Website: lowes
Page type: review-order
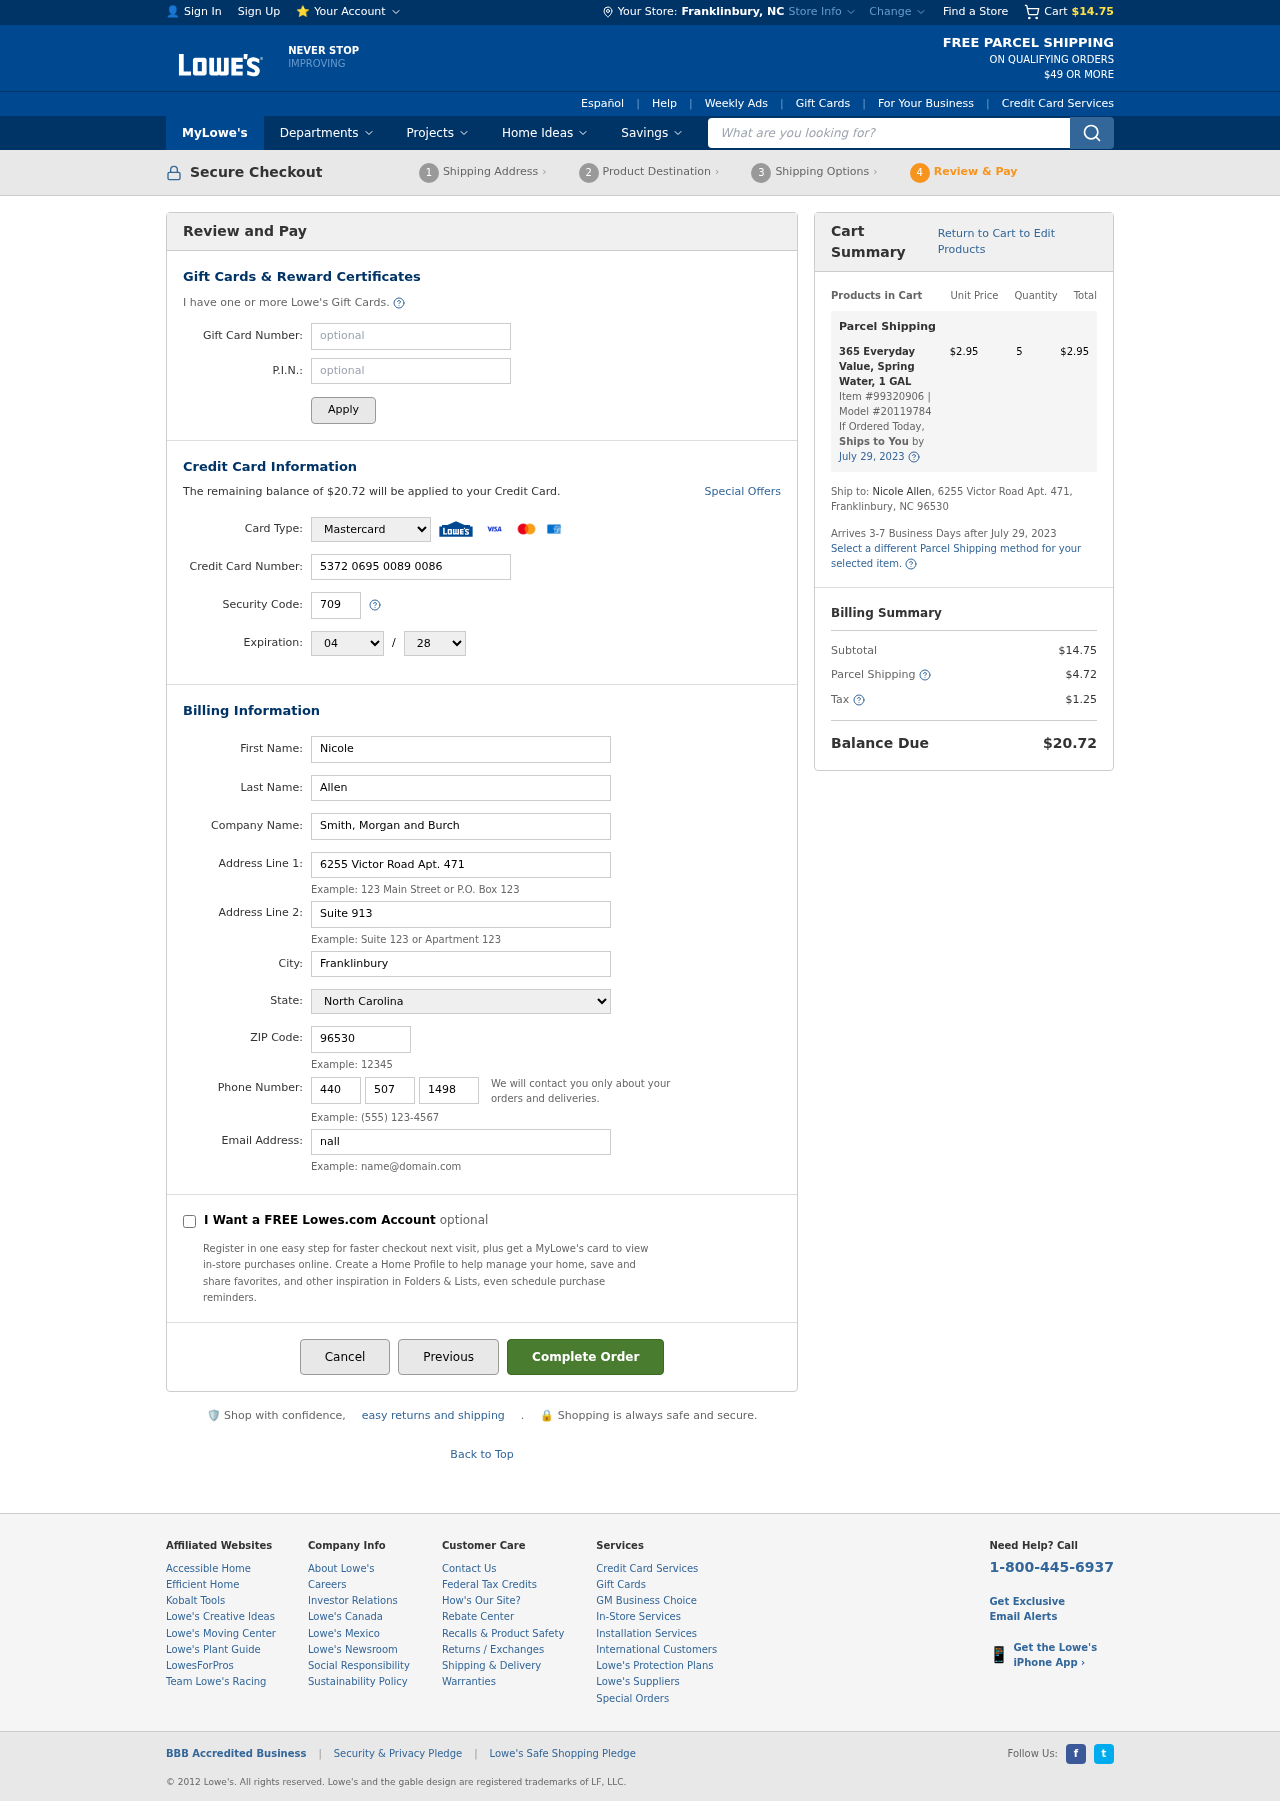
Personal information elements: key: PII_CARD_CVV
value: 709
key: PII_CARD_EXPIRY_MONTH
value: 04
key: PII_CARD_EXPIRY_YEAR
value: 28
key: PII_CARD_NUMBER
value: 5372 0695 0089 0086
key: PII_CARD_TYPE
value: Mastercard
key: PII_CITY
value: Franklinbury
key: PII_CITY_STATE
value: Franklinbury, NC
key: PII_COMPANY
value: Smith, Morgan and Burch
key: PII_EMAIL
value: nallen@yahoo.com
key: PII_FIRSTNAME
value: Nicole
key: PII_LASTNAME
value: Allen
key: PII_PHONE_AREA
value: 440
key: PII_PHONE_PREFIX
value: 507
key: PII_PHONE_SUFFIX
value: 1498
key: PII_POSTCODE
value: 96530
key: PII_STATE
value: North Carolina
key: PII_STREET
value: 6255 Victor Road Apt. 471
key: PII_STREET2
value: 6255 Victor Road Apt. 471
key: PII_STREET2
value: Suite 913
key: PII_FULLNAME2
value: Nicole Allen
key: PII_CITY_STATE_ZIP2
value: Franklinbury, NC 96530
Product elements: key: PRODUCT1_NAME
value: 365 Everyday Value, Spring Water, 1 GAL
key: PRODUCT1_PRICE
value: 2.95
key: PRODUCT1_QUANTITY
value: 5
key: PRODUCT1_ITEM_NUMBER
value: Item #99320906
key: PRODUCT1_MODEL_NUMBER
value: Model #20119784
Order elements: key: ORDER_SUBTOTAL
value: $14.75
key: ORDER_BALANCE_DUE
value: $20.72
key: ORDER_SHIPPING_DATE
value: July 29, 2023
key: ORDER_ITEM_TOTAL
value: $2.95
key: ORDER_SHIPPING_DATE2
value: July 29, 2023
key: ORDER_SHIPPING_COST
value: $4.72
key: ORDER_TAX
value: $1.25
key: ORDER_TOTAL
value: $20.72
Search elements: key: HEADER_SEARCH
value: What are you looking for?